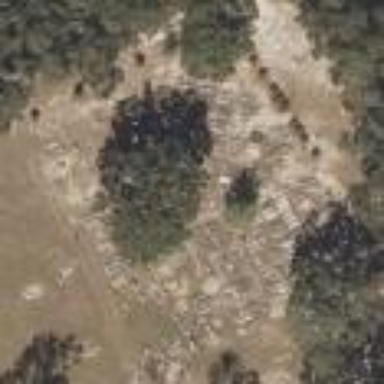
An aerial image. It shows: Cemetery.